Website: apple
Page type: customer-info-address
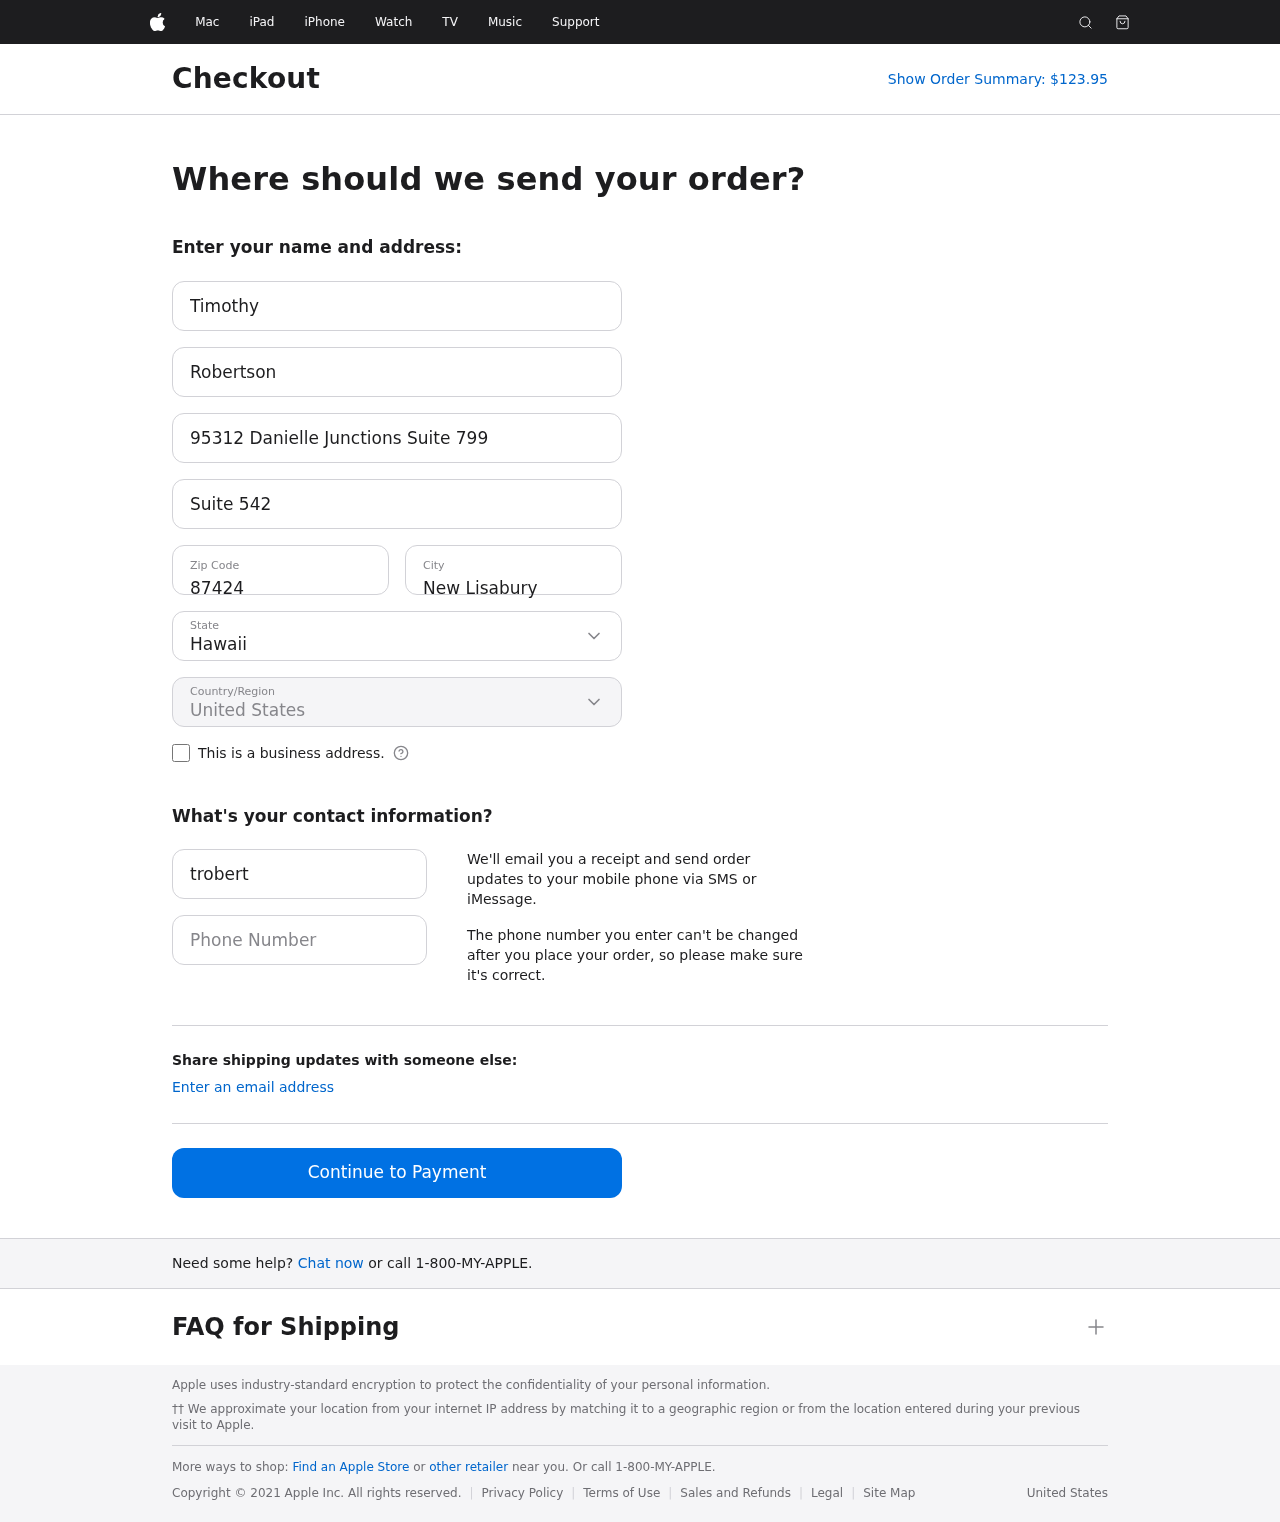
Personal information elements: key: PII_CITY
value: New Lisabury
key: PII_COUNTRY
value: United States
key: PII_EMAIL
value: trobertson@gmail.com
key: PII_FIRSTNAME
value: Timothy
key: PII_LASTNAME
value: Robertson
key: PII_PHONE
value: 3517194779
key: PII_POSTCODE
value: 87424
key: PII_STATE
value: Hawaii
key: PII_STREET
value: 95312 Danielle Junctions Suite 799
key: PII_STREET2
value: Suite 542
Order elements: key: ORDER_TOTAL
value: Show Order Summary: $123.95